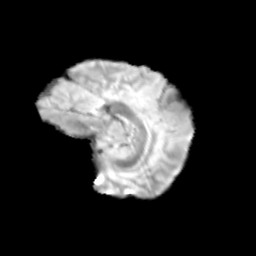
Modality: T2w
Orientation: sagittal
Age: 11
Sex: male
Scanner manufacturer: siemens
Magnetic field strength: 3 T
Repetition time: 3.8 s
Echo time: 0.07 s